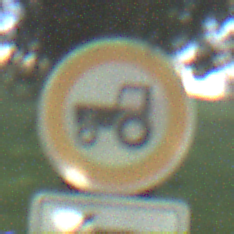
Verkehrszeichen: VerbotKraftfahrzeugeZuegeNichtSchneller25
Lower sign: RichtungsangabeDurchPfeile2
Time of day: MorningAfternoon
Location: Outdoor (Nature)
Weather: Clear
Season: NotSpecified
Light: Natural